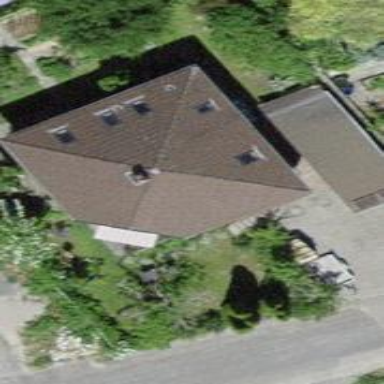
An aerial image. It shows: Garage.